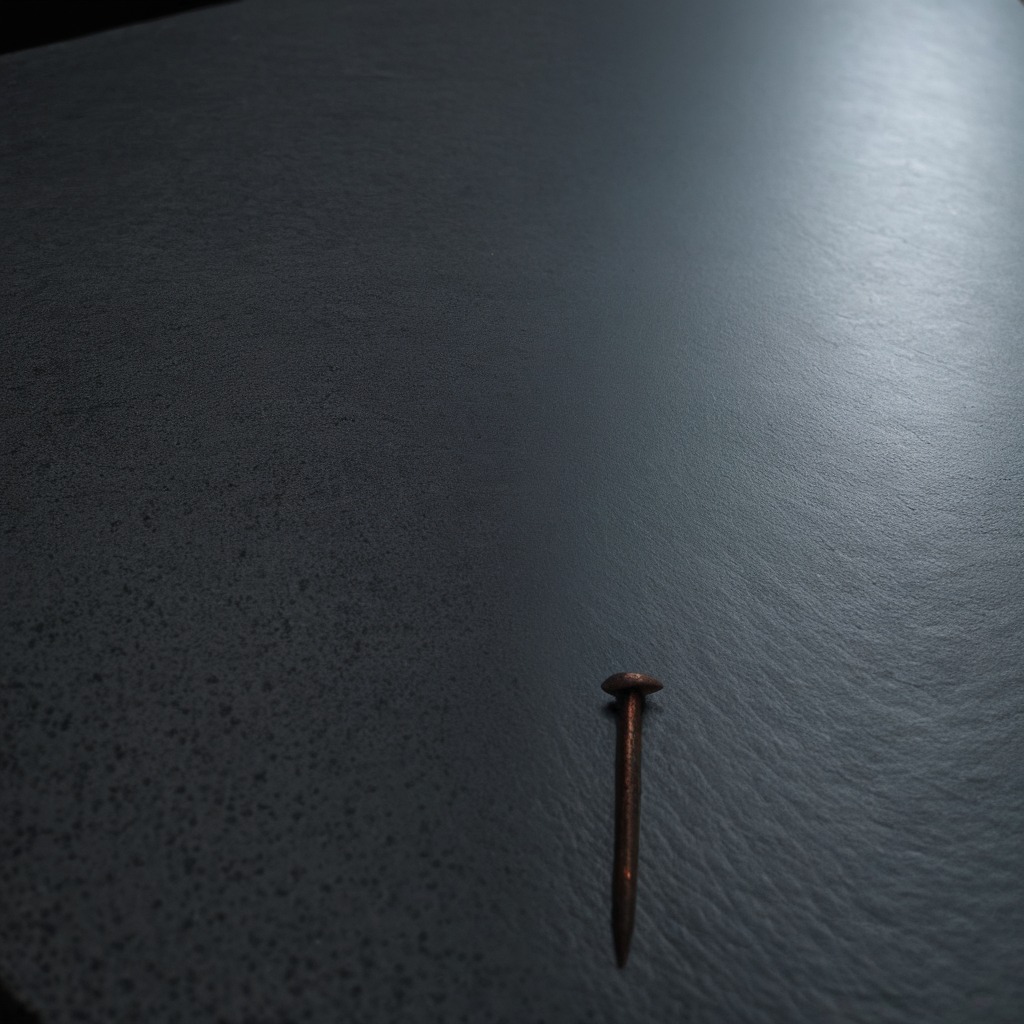
An iron nail is lying on the clean granite table inside a workshop at night.